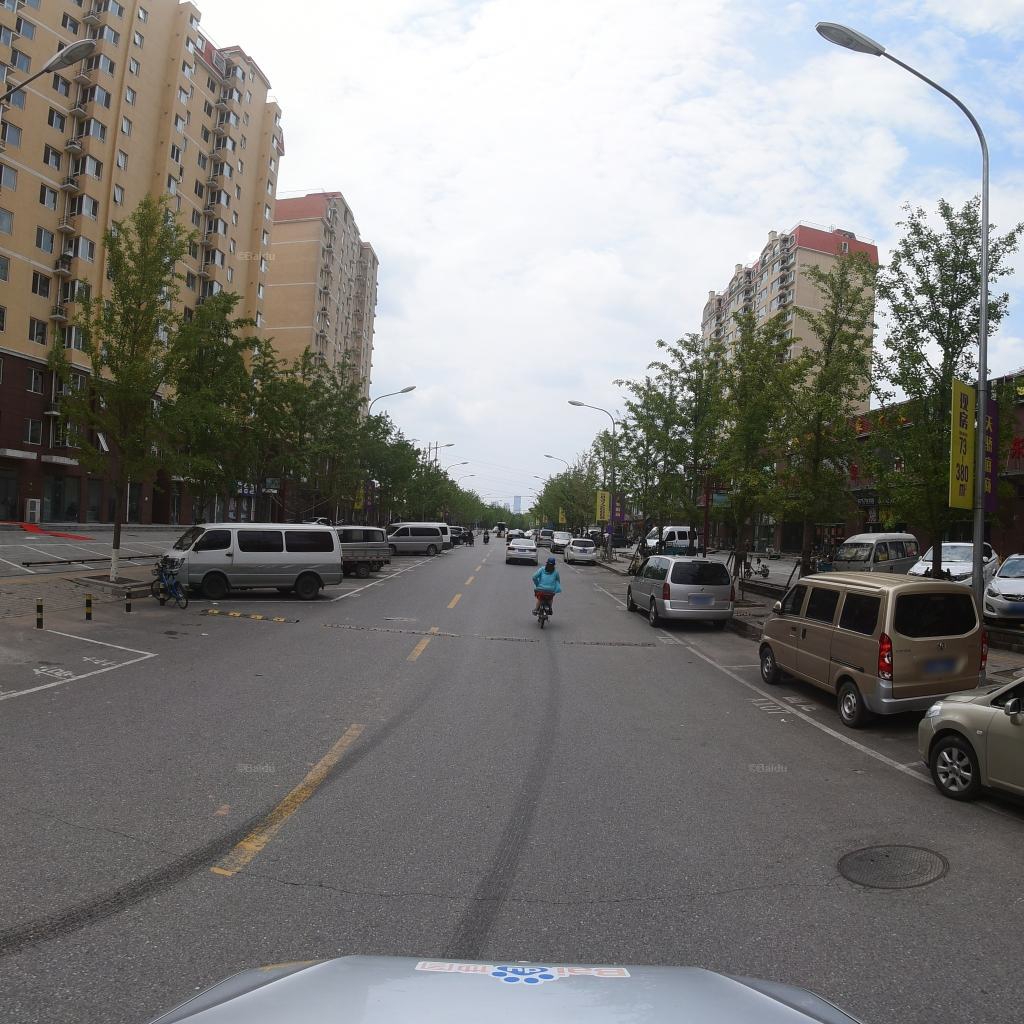
Region: Fengtai
Road damage annotations: transverse crack, manhole cover